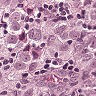
Metastatic tissue present: yes